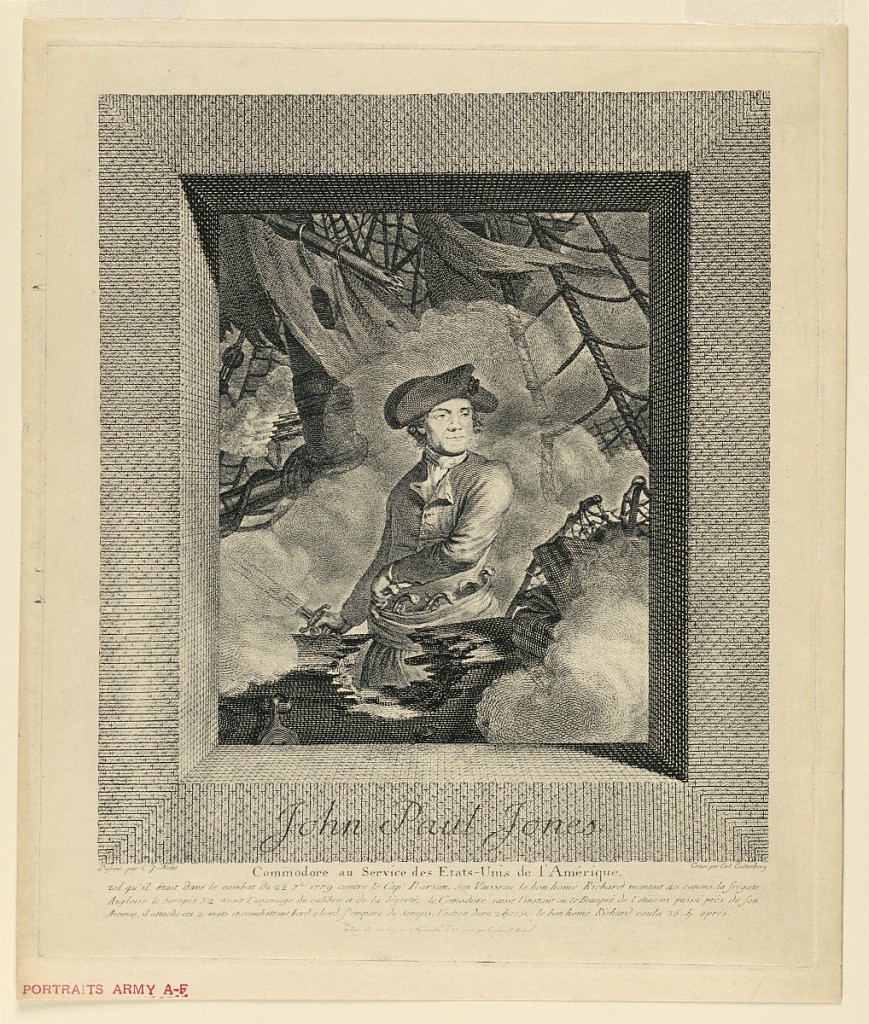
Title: John Paul Jones in Battle
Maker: Carl Guttenberg, German, 1743 - 1790
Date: ca. 1780
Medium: Engraving on paper
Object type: Print
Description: John Paul Jones (1747-1792) is shown on the "Bon home Richard" during his battle with the English frigate, "Serapio." He is about to draw a pistol from his belt. Set in a frame. Inscribed below in French, description of the battle of July 22, 1779 and artists' and publishers' names.